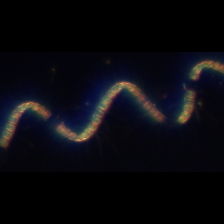
Taxon: Chaetoceros
Group: Diatoms